Question: This is what I have right now :

<URL> : when I use font-awesome
<URL> : when I tried use image background
Currently, I use font-awesome for the arrows, and now I want to load my own icon instead.
I tried this, but no luck:
I've been struggling for quite a while now. I hope someone can help me resolve this.
Thanks in advance.
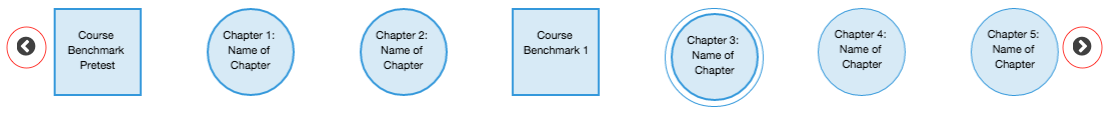
Answer: Basically all you need to do is change the 'content' property of the pseudo elements to the appropriate image url(s).
'''
.slick-next:before {
content:url(http://lorempixel.com/20/20/);
}
.slick-prev:before {
content:url(http://lorempixel.com/20/20/);
}
'''
<URL>